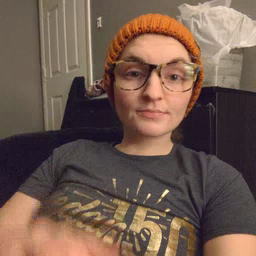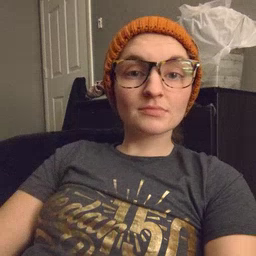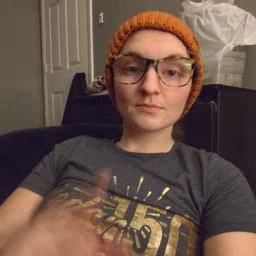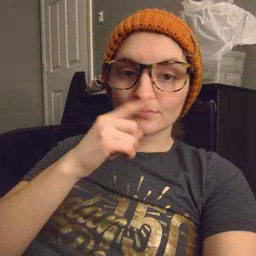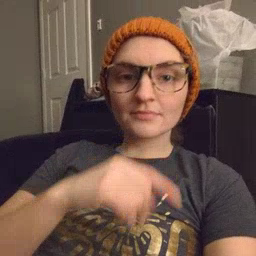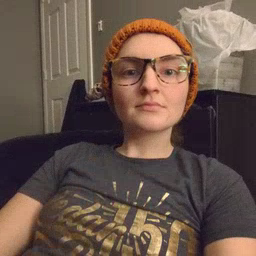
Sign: mouse